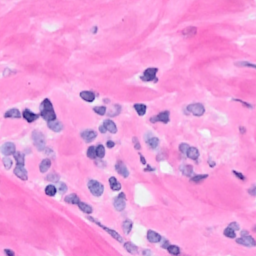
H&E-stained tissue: Breast